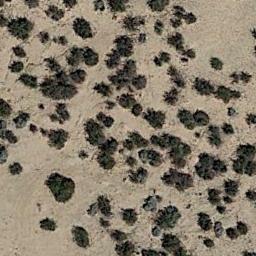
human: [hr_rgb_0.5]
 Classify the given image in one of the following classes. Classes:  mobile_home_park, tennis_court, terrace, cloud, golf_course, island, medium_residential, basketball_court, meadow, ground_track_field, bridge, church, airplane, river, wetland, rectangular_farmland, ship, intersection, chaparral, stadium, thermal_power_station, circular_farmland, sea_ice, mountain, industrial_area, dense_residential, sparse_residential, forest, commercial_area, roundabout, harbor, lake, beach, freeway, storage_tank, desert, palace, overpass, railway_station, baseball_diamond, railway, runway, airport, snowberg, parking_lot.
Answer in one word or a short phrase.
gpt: chaparral